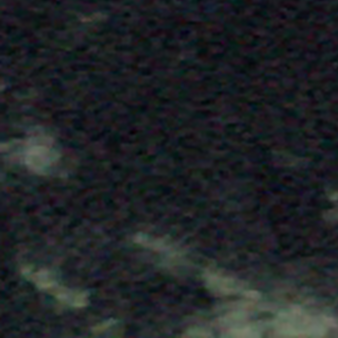
Label: other